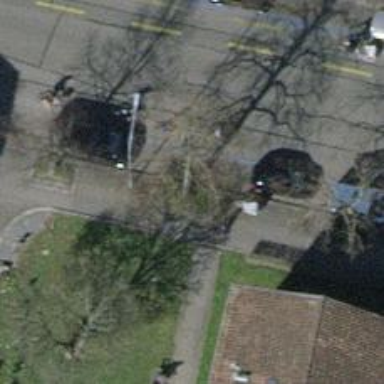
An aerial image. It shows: Tree-lined avenue.